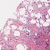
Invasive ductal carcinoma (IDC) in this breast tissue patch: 1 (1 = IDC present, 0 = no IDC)